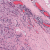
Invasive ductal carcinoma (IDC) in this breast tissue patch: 1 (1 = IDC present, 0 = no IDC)